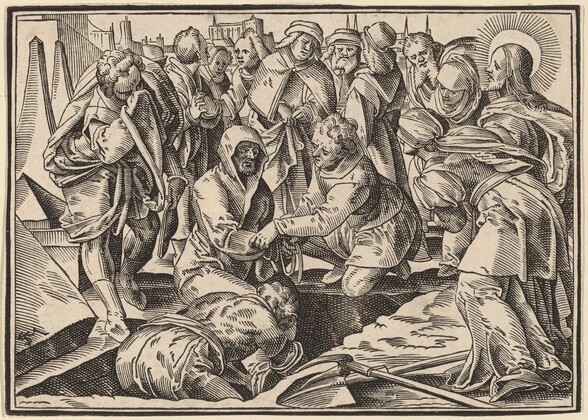
Title: Christ Tells His Disciples of the Last Judgment
Artist: Christoph Murer
Earliest date: 1630
Material: woodcut on laid paper